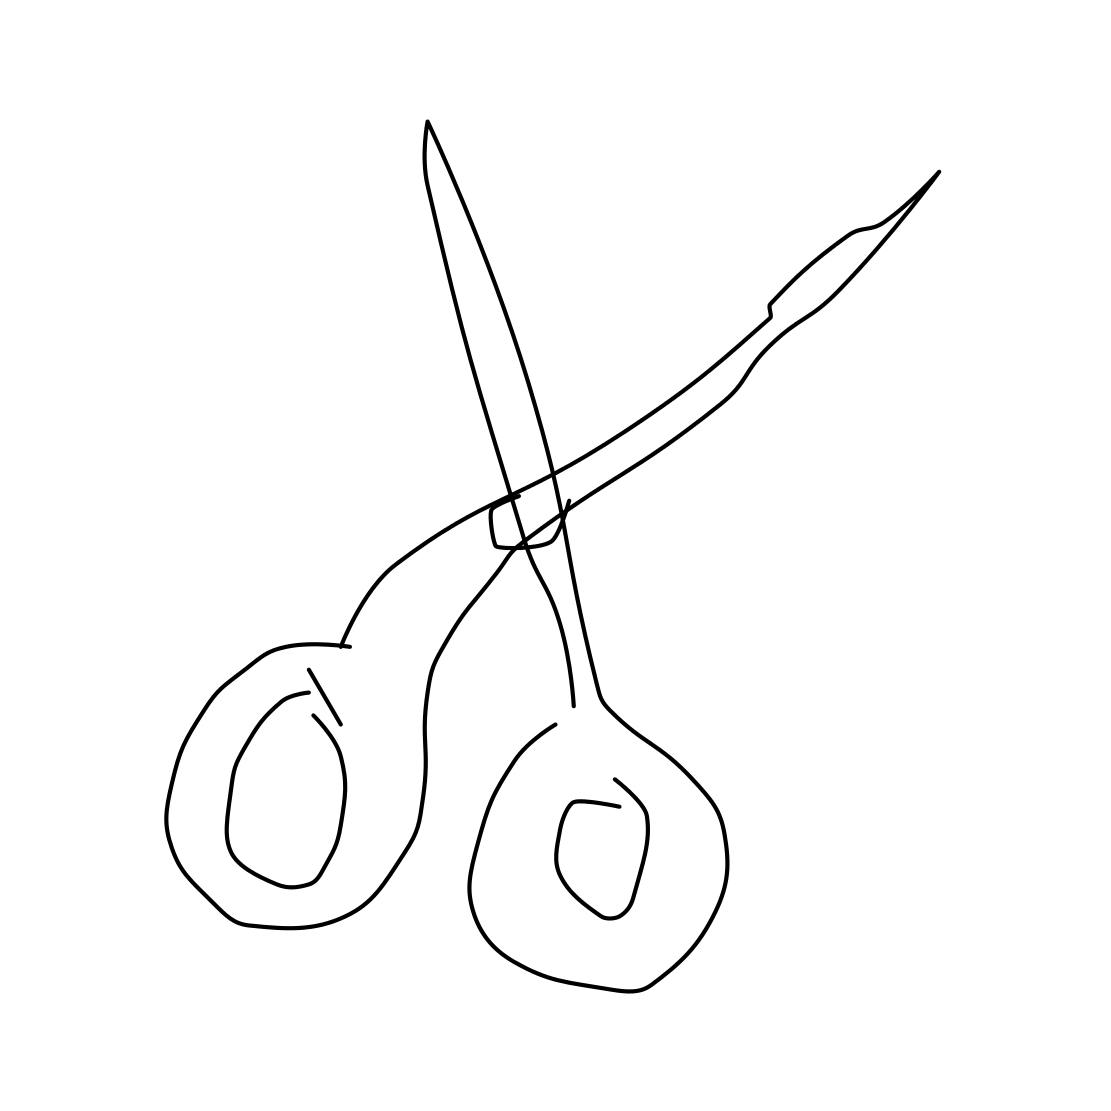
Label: scissors